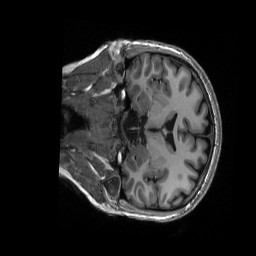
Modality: T1w
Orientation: coronal
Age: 30
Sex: female
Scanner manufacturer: siemens
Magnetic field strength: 3 T
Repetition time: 2.53 s
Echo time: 0.0033 s